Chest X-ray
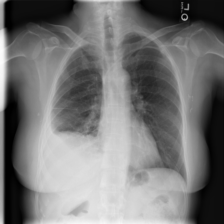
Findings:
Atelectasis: negative
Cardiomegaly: negative
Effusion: positive
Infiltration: negative
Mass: negative
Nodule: negative
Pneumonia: negative
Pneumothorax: negative
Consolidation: negative
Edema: negative
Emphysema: negative
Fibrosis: negative
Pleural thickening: negative
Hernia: negative